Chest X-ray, PA view. Patient: 66 years old, sex M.
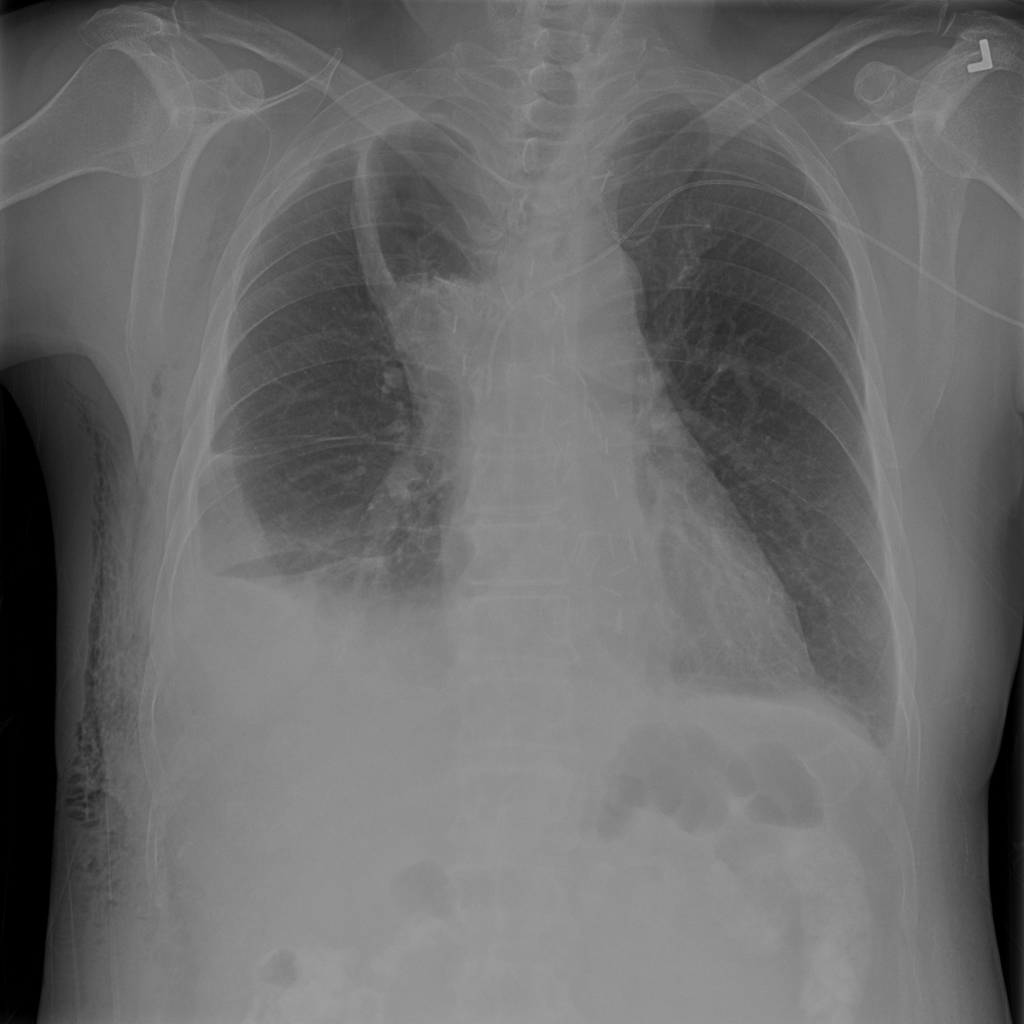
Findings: Emphysema